Interaction volume radius: 5 \u00c5
Interaction volume height: 10 \u00c5
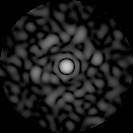
Disorder parameter: 0.7992